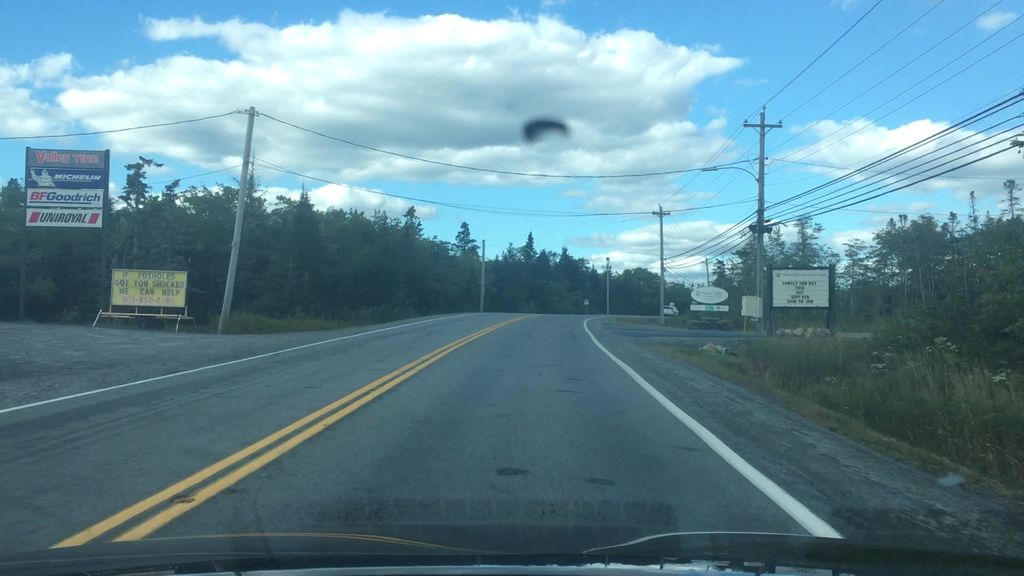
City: halifax